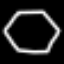
Label: octagon